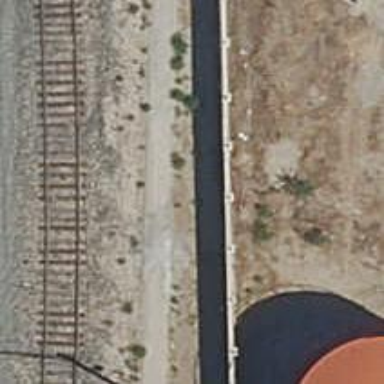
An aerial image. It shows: Wall barrier.